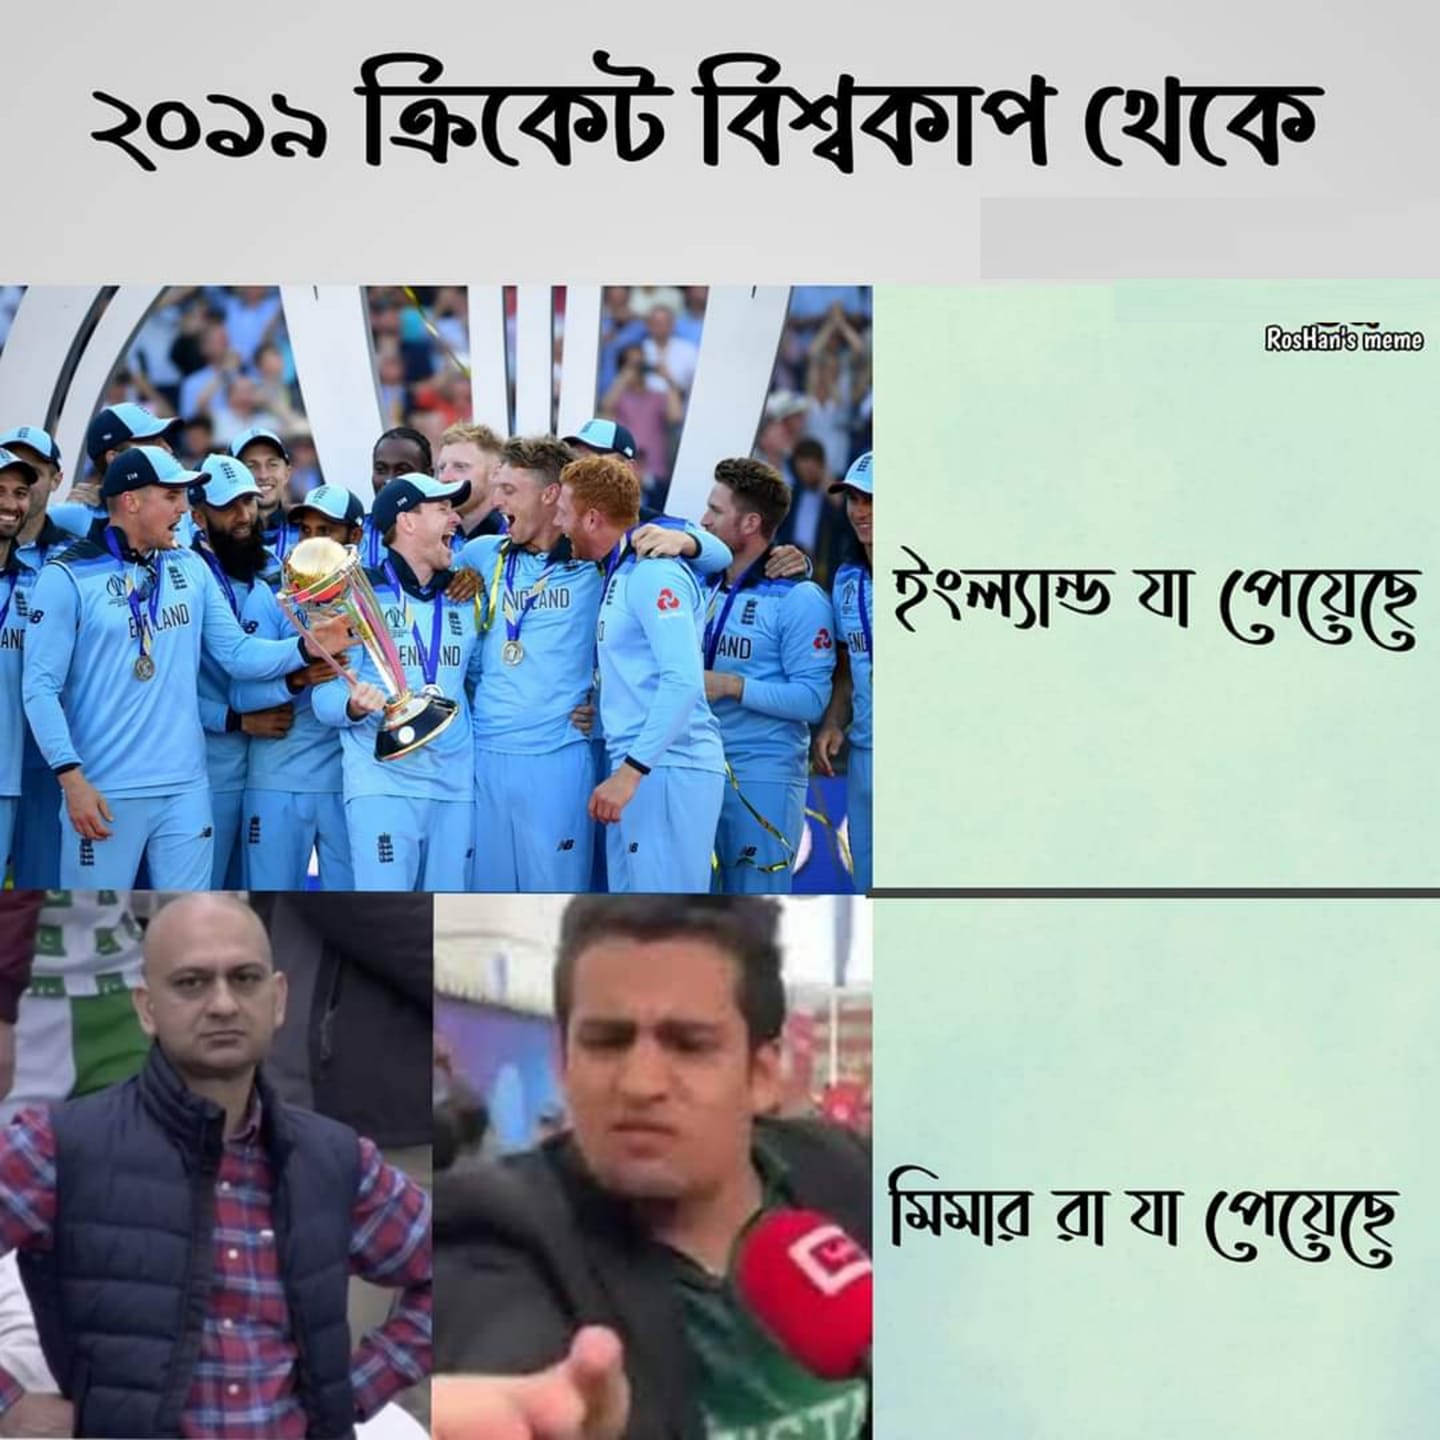
Text: ২০১৯ ক্রিকেট বিশ্বকাপ থেকে ইংল্যান্ড যা পেয়েছে মিমার রা যা পেয়েছে
Label: Non Hate